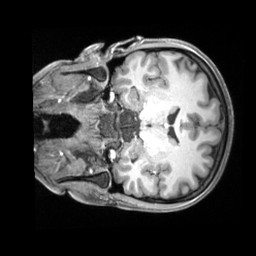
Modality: T1w
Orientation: coronal
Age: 20
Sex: female
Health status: ill
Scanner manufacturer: siemens
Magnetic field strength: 3 T
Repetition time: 2.2 s
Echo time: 0.00218 s